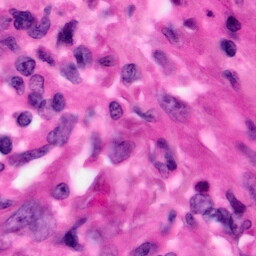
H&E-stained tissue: Pancreatic